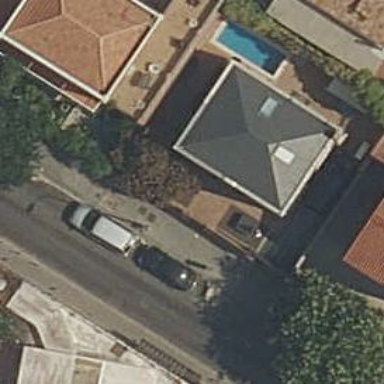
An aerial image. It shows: Hipped-roof house.